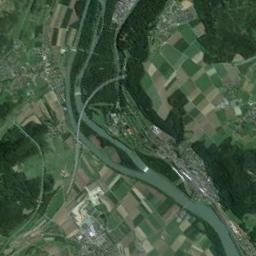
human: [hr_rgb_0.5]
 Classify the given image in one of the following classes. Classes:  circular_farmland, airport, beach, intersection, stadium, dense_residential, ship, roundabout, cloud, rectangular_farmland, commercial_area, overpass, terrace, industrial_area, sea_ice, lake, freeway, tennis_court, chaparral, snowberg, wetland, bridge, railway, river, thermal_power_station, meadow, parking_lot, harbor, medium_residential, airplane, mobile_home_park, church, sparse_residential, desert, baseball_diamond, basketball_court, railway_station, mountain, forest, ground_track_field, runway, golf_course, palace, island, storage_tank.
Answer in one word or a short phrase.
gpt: river